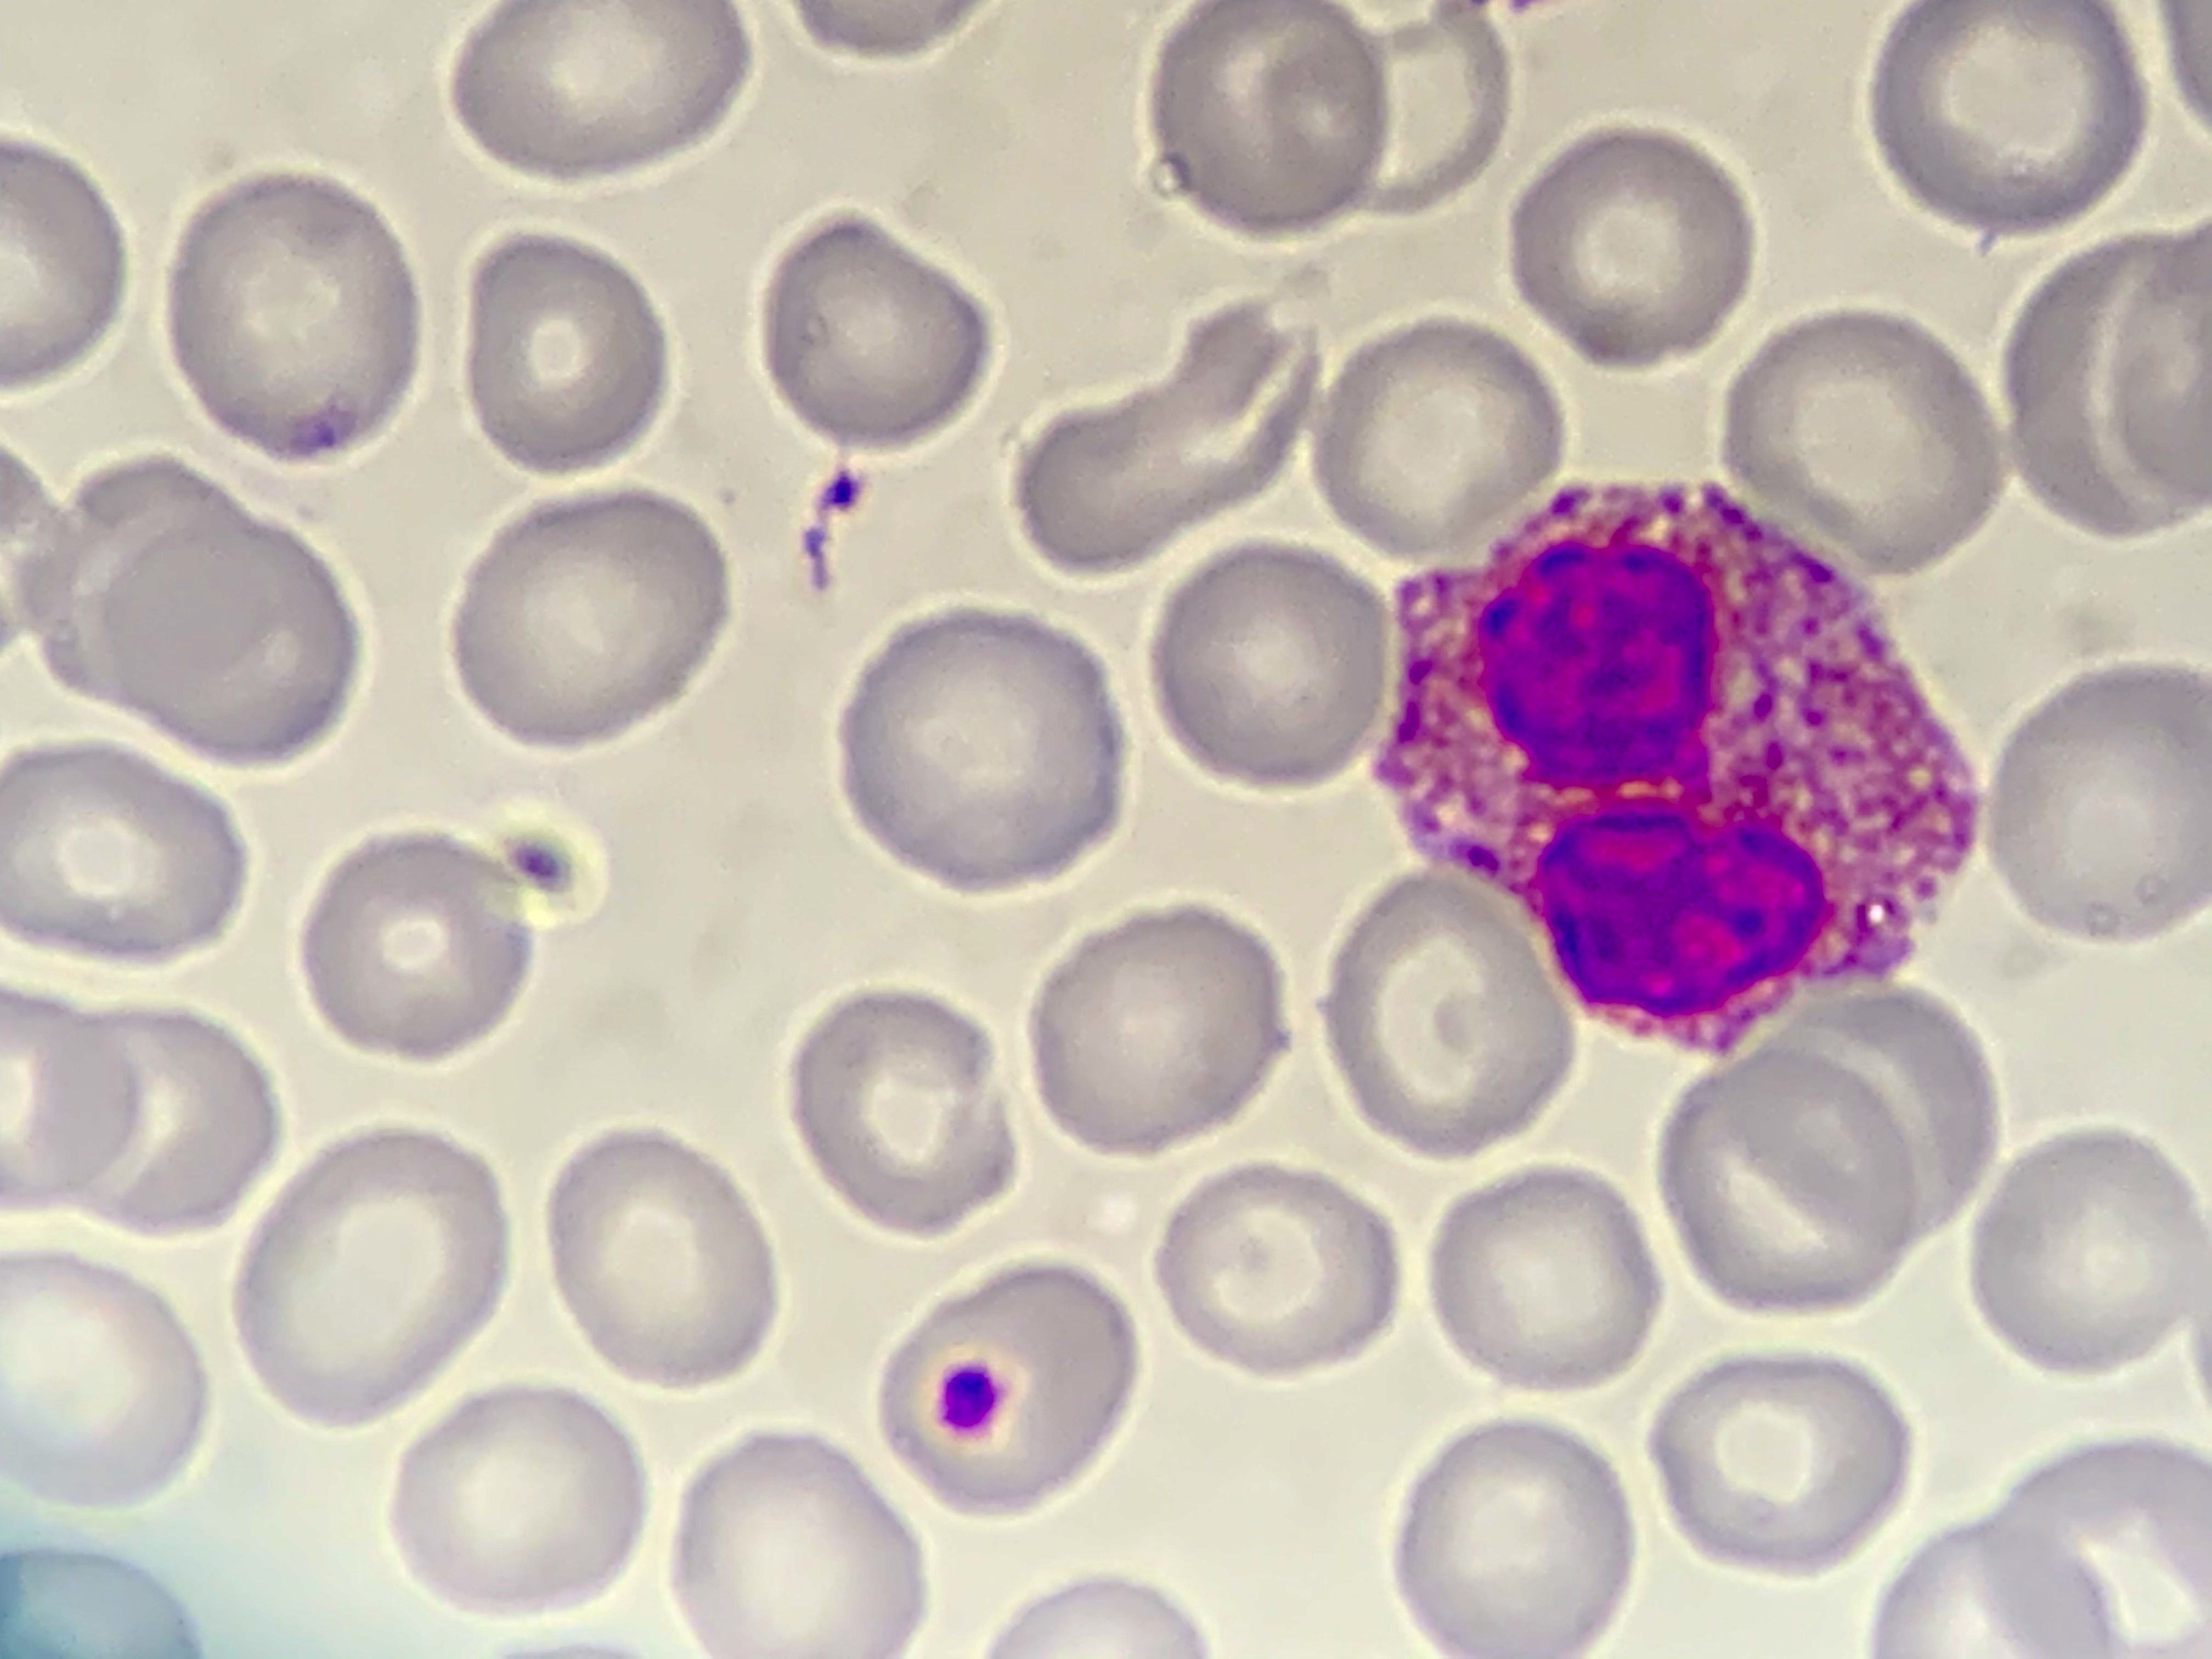
Cell type: EOSINOPHILS